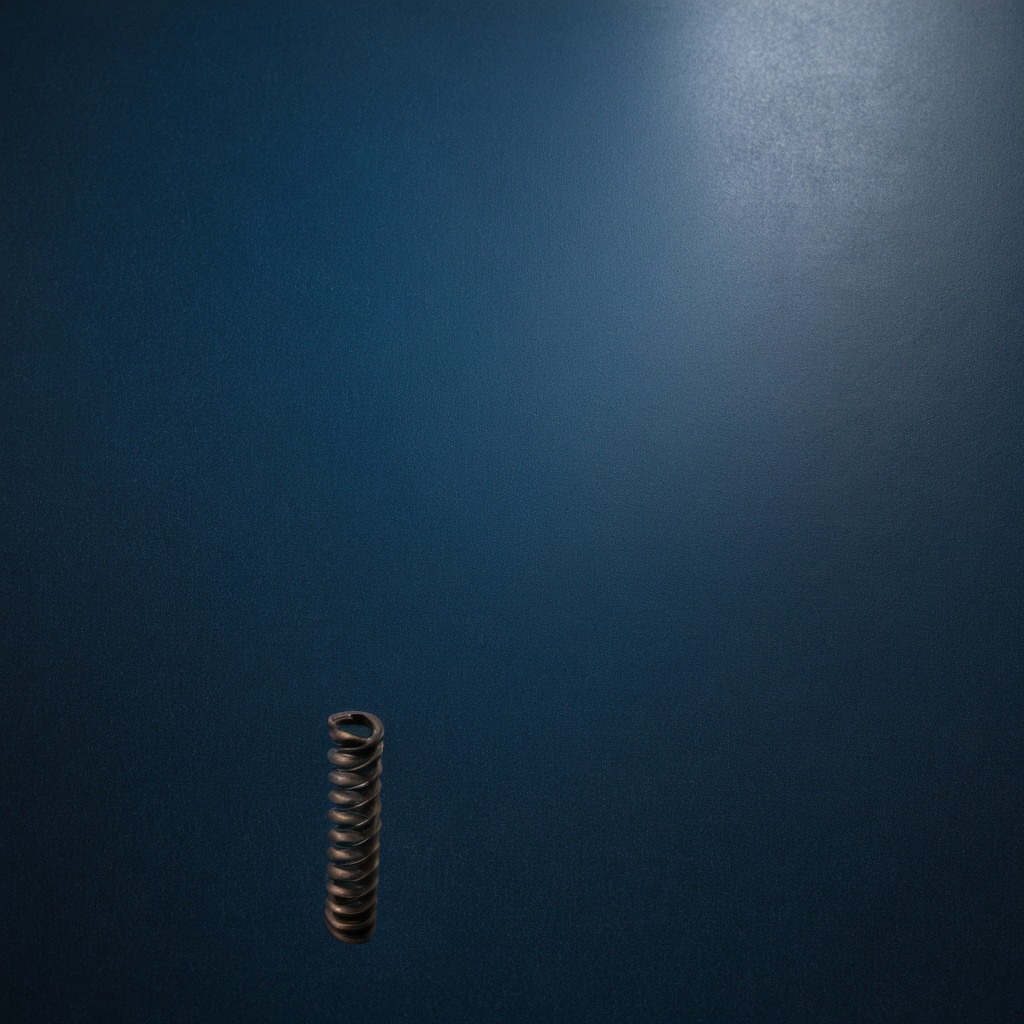
A coiled metal spring lying on a clean granite tabletop covered with a blue rubber mat inside a workshop at night dim ambient light soft shadows worn but beneath the mat